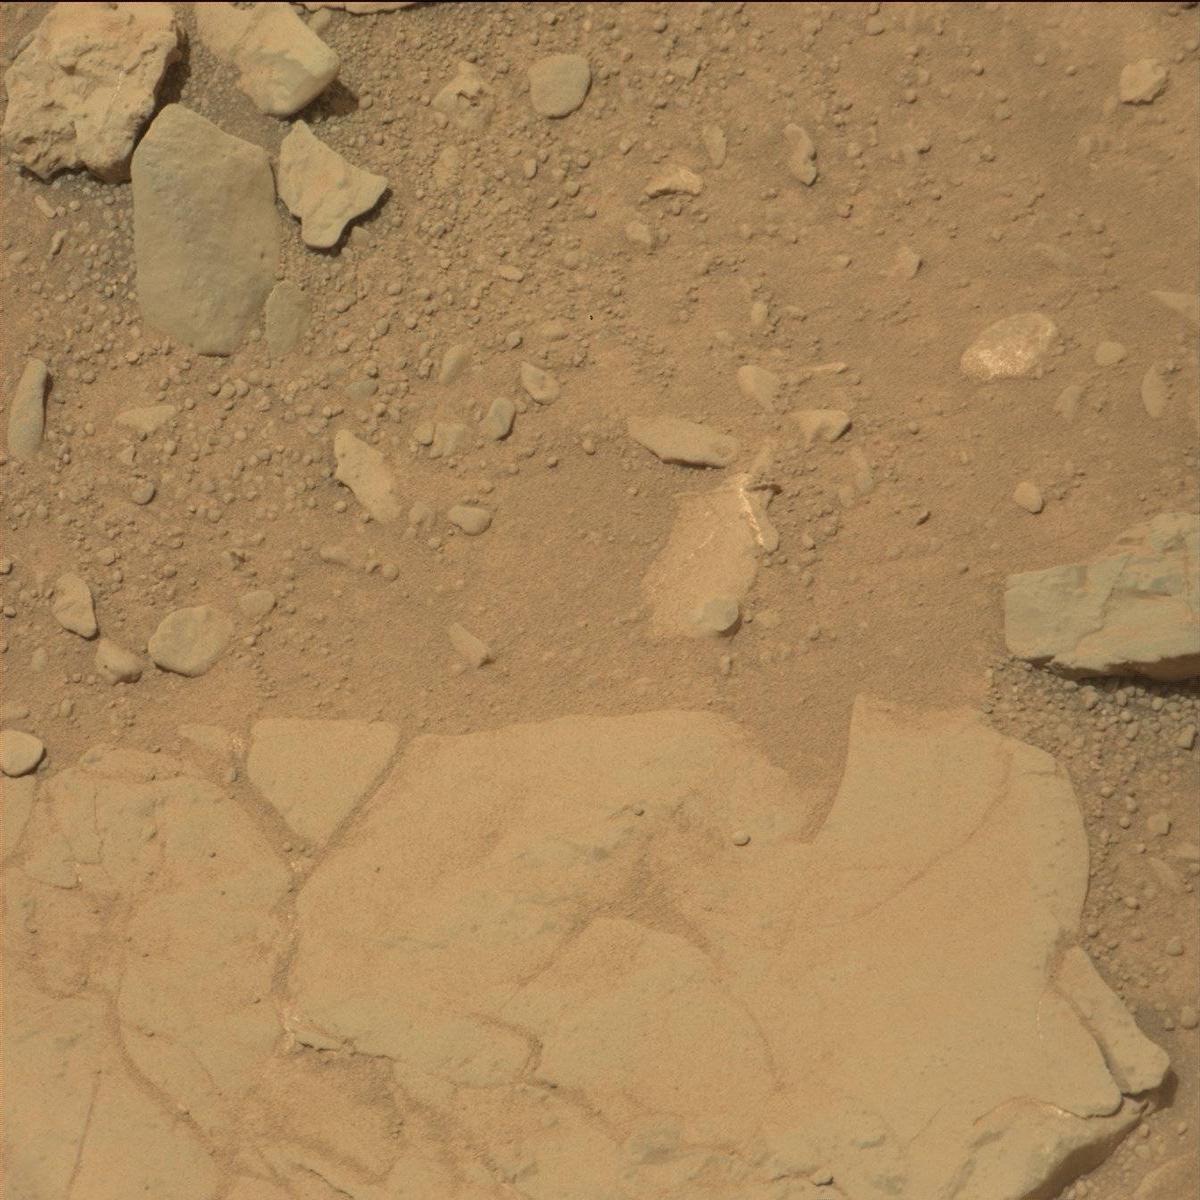
Terrain classes present: Bedrock, Rock, Sand / Soil